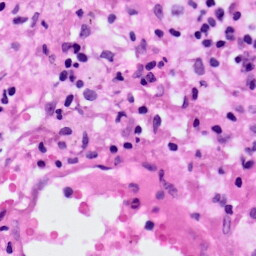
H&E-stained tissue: Lung